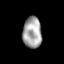
Tissue: skin
Cell type: Epithelial cells
Senescence score: 0.2837
Nuclear area (px): 580
Mean DAPI intensity: 163.279